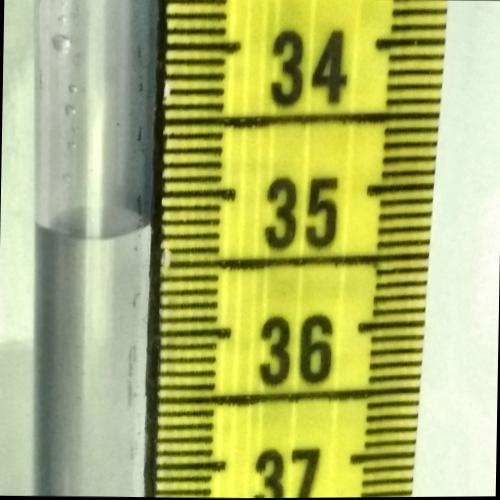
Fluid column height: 35.3 cm